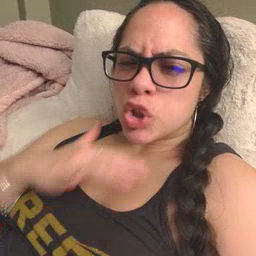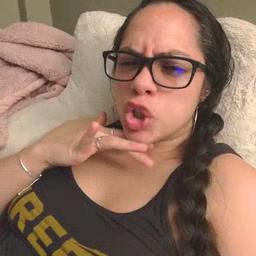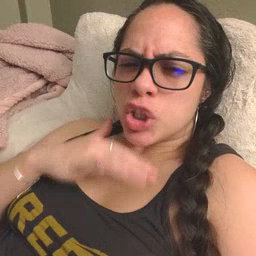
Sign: dirty